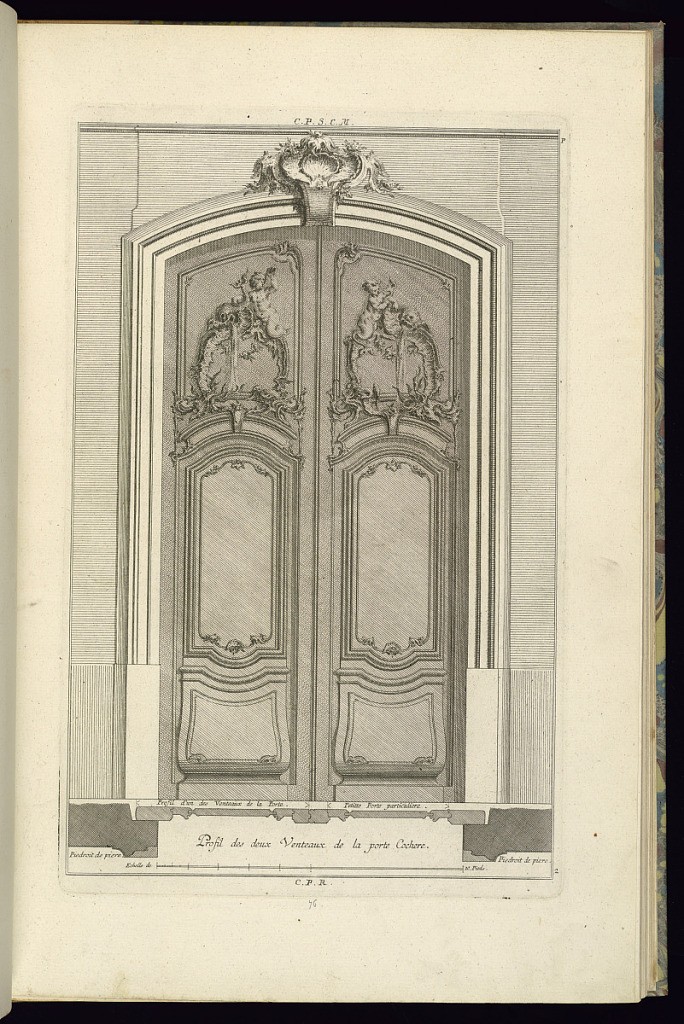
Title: Elevation and Plan of a Carriage Entrance
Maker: François de Cuvilliés the Elder, Belgian, 1695 - 1768
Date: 1745
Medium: Etching and engraving on off-white laid paper
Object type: Print
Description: Design for the doors of a carriage entrance. The doors are decorated with ornament motifs including dolphins and baby tritons with a rocaille clasp at the top. The plate is numbered but not signed.